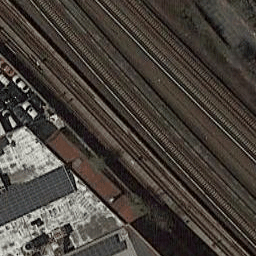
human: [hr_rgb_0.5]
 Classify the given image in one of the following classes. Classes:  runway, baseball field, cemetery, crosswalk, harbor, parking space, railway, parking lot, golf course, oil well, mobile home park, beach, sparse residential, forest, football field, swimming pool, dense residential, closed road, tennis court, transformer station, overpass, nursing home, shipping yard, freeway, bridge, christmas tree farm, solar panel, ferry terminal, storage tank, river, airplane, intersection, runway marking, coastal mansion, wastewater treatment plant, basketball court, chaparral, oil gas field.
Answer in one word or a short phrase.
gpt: railway